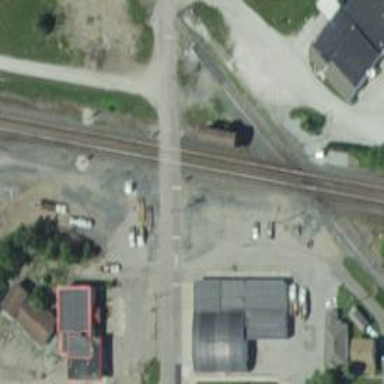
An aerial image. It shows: Railway level crossing.